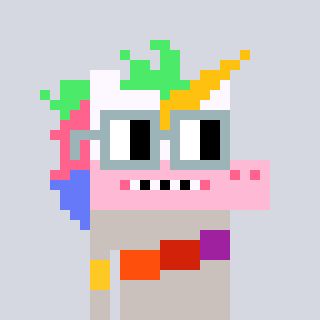
a pixel art character with square dark gray glasses, a unicorn-shaped head and a foggrey-colored body on a cool background